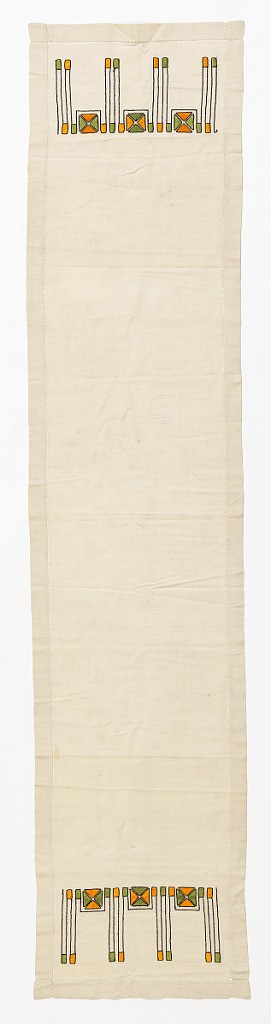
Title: Table runner
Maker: Unknown
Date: ca. 1912
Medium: cotton Technique: embroidered on plain weave
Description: Long rectangular white table runner with an embroidered geometrical pattern of green and orange squares and triangles outlined in black stem stitch.